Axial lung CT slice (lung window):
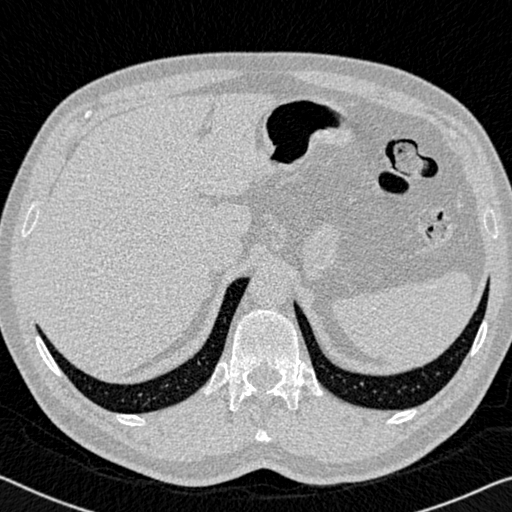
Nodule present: no